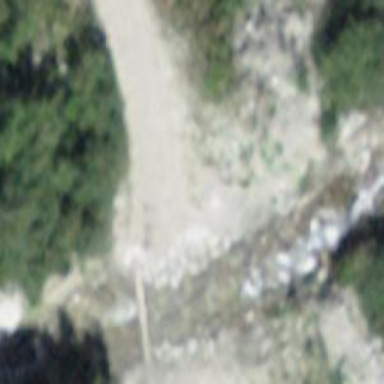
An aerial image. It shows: Unpaved path.